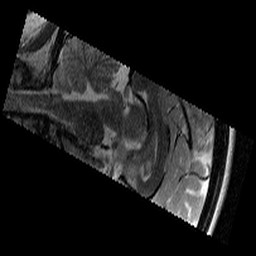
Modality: T2w
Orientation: sagittal
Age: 12
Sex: female
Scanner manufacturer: siemens
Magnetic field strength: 3 T
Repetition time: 9.23 s
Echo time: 0.067 s